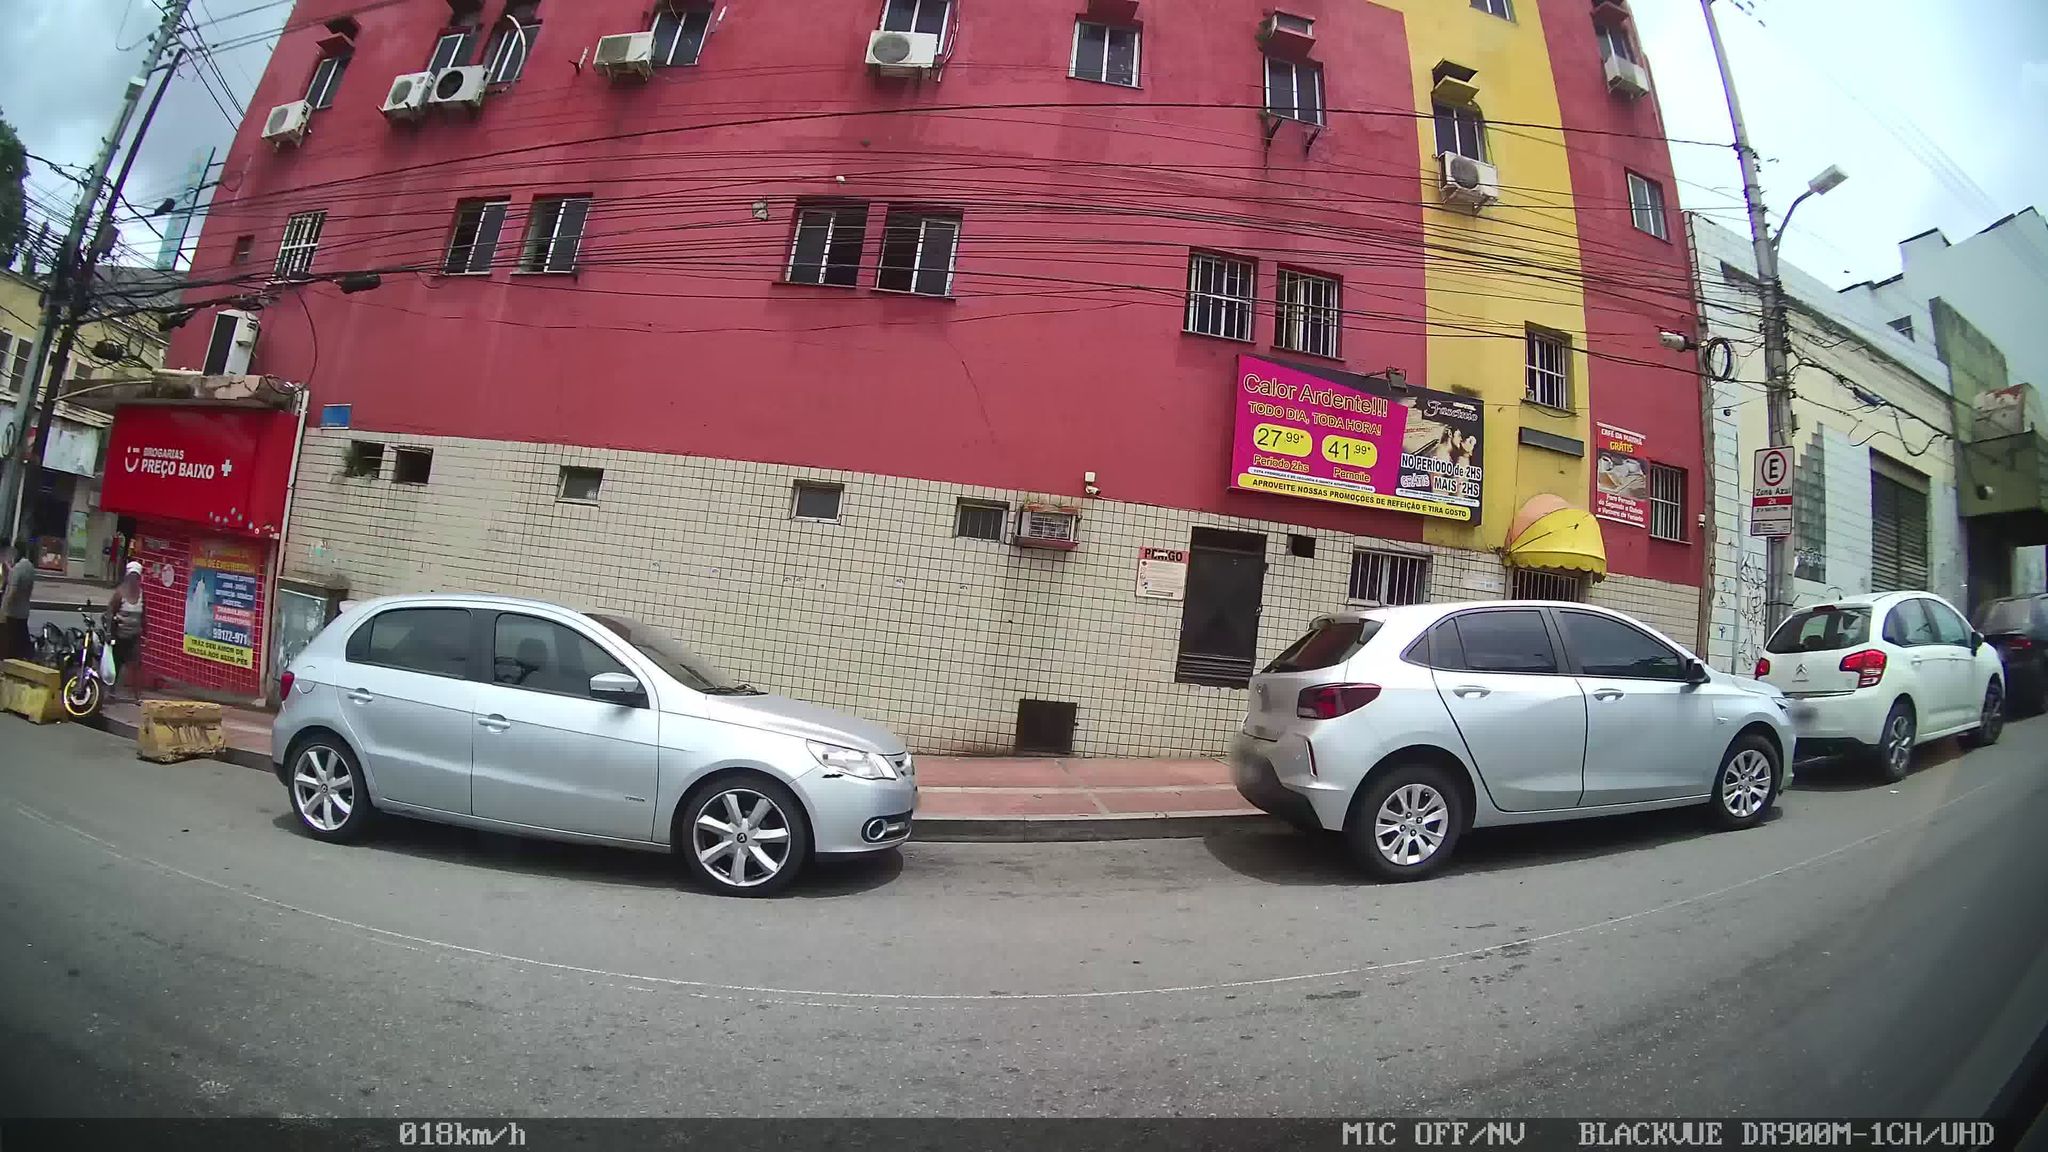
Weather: clear
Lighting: day
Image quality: good
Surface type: walking surface
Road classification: tertiary
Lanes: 2
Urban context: urban centre
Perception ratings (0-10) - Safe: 0.65, Lively: 3.36, Beautiful: 2.03, Boring: 3.33, Depressing: 6.66, Wealthy: 1.55